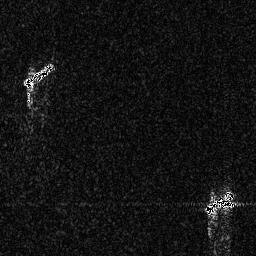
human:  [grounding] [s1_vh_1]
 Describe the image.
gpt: In the satellite image, there is  <ref>1 medium ship </ref> <box>[[8, 23, 21, 33, 0]]</box> located at top left,  <ref>1 medium ship </ref> <box>[[79, 73, 91, 83, 0]]</box> located at bottom right.